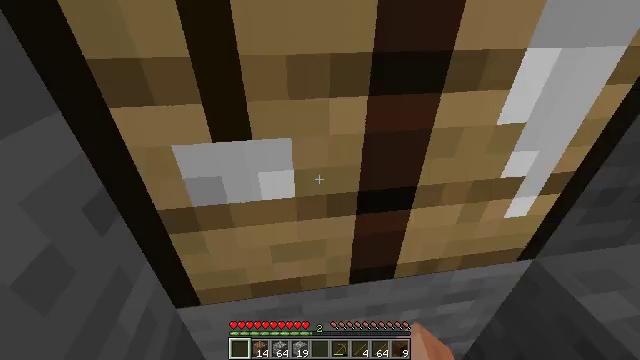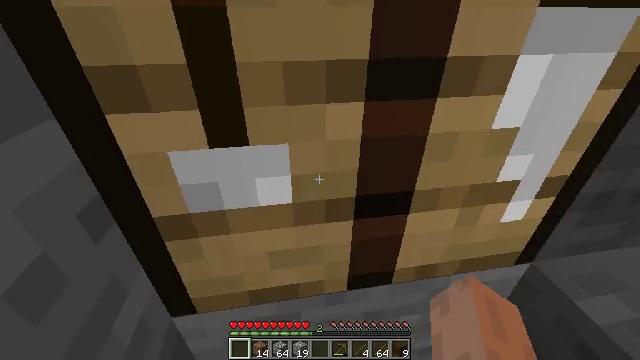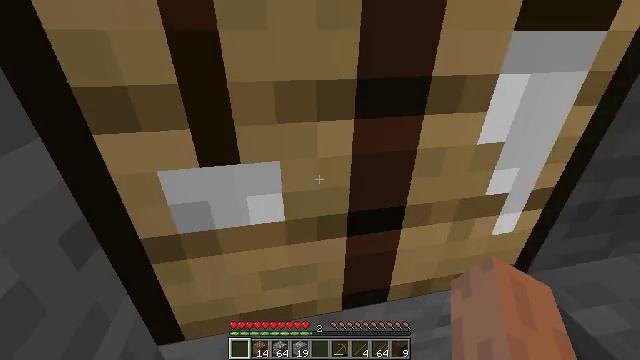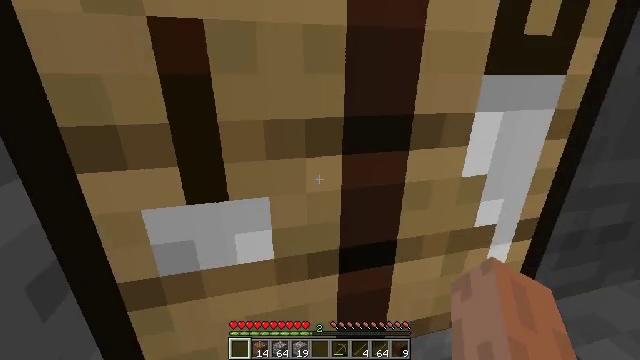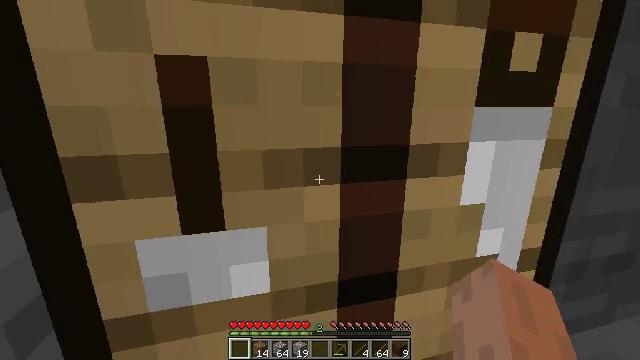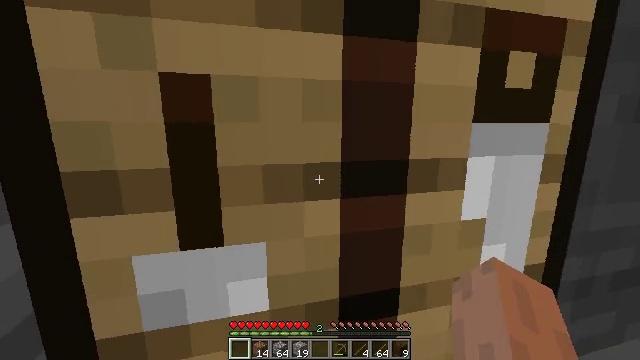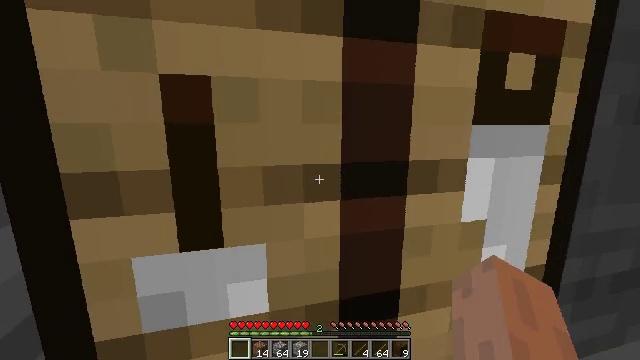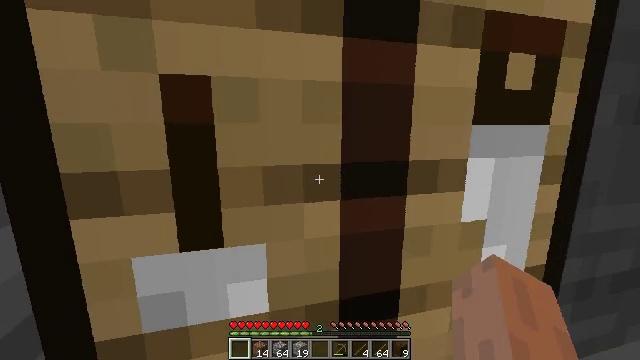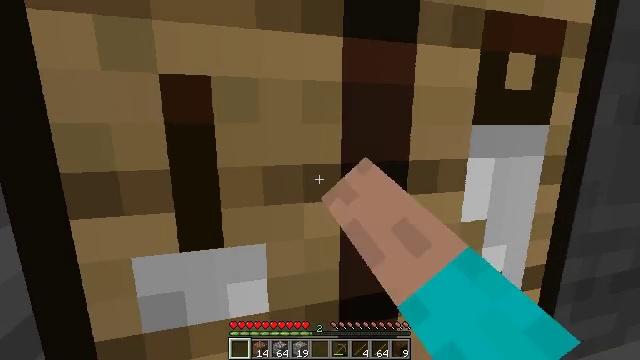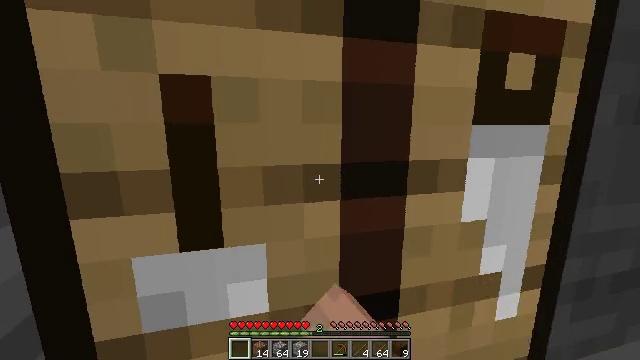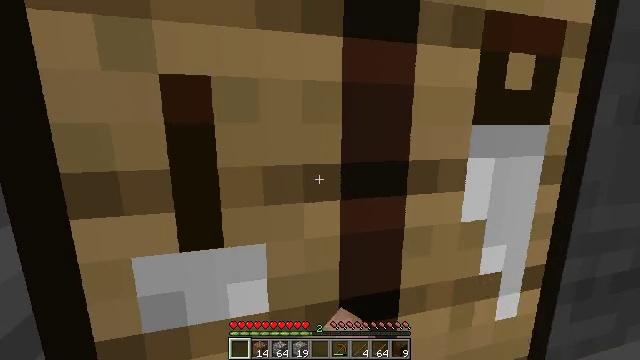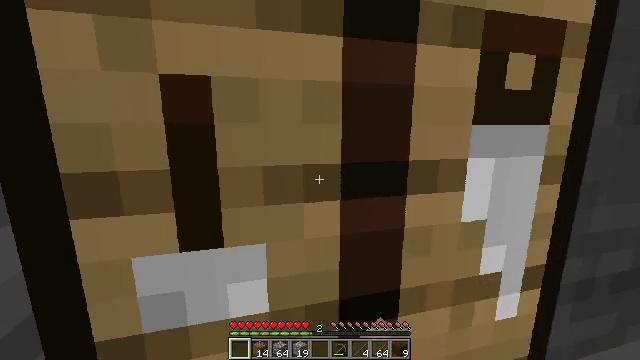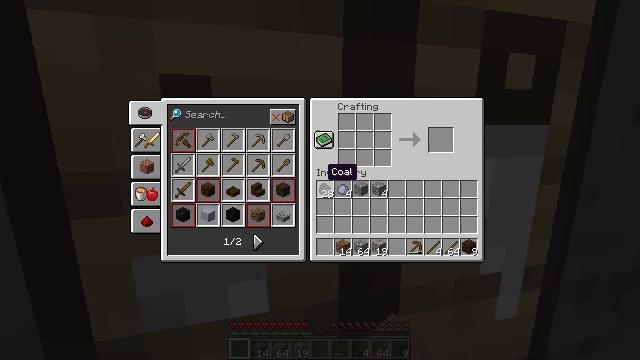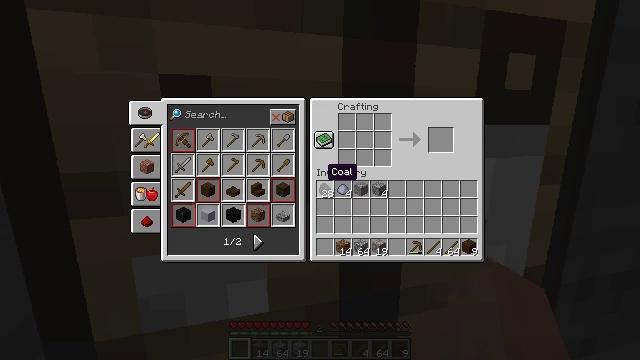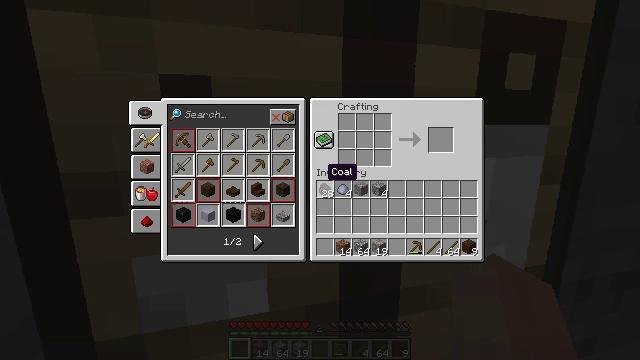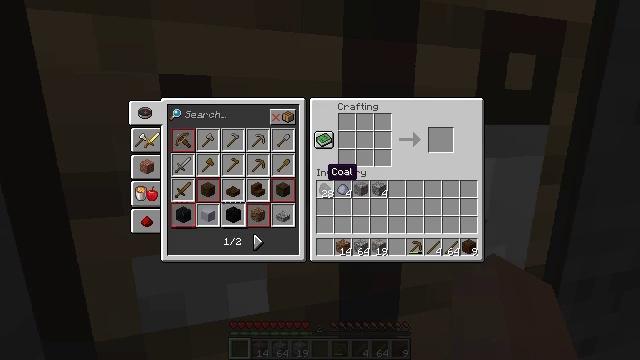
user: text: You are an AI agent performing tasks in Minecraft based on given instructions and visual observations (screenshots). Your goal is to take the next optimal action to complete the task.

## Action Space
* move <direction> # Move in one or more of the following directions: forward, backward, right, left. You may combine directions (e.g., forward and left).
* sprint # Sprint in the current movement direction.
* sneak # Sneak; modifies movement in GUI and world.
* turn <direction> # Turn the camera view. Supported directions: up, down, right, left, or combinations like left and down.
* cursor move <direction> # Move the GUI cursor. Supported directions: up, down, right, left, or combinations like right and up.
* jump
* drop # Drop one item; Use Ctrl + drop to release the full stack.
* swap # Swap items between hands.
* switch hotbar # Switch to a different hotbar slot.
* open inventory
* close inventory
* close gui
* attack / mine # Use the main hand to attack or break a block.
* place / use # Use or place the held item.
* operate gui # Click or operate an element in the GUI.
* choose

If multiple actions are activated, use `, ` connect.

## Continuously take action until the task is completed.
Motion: motion action
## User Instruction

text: Use cobblestones and sticks on a crafting table to make a stone pickaxe.
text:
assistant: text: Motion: turn up
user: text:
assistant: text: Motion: turn right and up
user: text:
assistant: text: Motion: turn right and up
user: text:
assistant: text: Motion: turn up
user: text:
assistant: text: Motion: turn up
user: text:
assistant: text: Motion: no_op
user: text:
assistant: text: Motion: use / place
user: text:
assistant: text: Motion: use / place
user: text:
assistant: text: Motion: use / place
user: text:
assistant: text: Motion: use / place
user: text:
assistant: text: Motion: no_op
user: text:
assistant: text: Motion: open gui
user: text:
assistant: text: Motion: no_op
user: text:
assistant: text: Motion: no_op
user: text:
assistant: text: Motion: no_op
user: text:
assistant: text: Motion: no_op
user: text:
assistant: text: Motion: no_op
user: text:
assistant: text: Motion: no_op
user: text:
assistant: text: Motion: no_op
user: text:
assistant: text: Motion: no_op
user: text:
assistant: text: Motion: no_op
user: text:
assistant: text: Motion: no_op
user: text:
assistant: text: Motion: no_op
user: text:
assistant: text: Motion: no_op
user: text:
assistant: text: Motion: cursor move left
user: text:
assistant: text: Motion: cursor move left
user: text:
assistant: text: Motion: cursor move left
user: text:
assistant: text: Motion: no_op
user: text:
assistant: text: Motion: no_op
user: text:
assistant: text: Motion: no_op